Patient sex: M
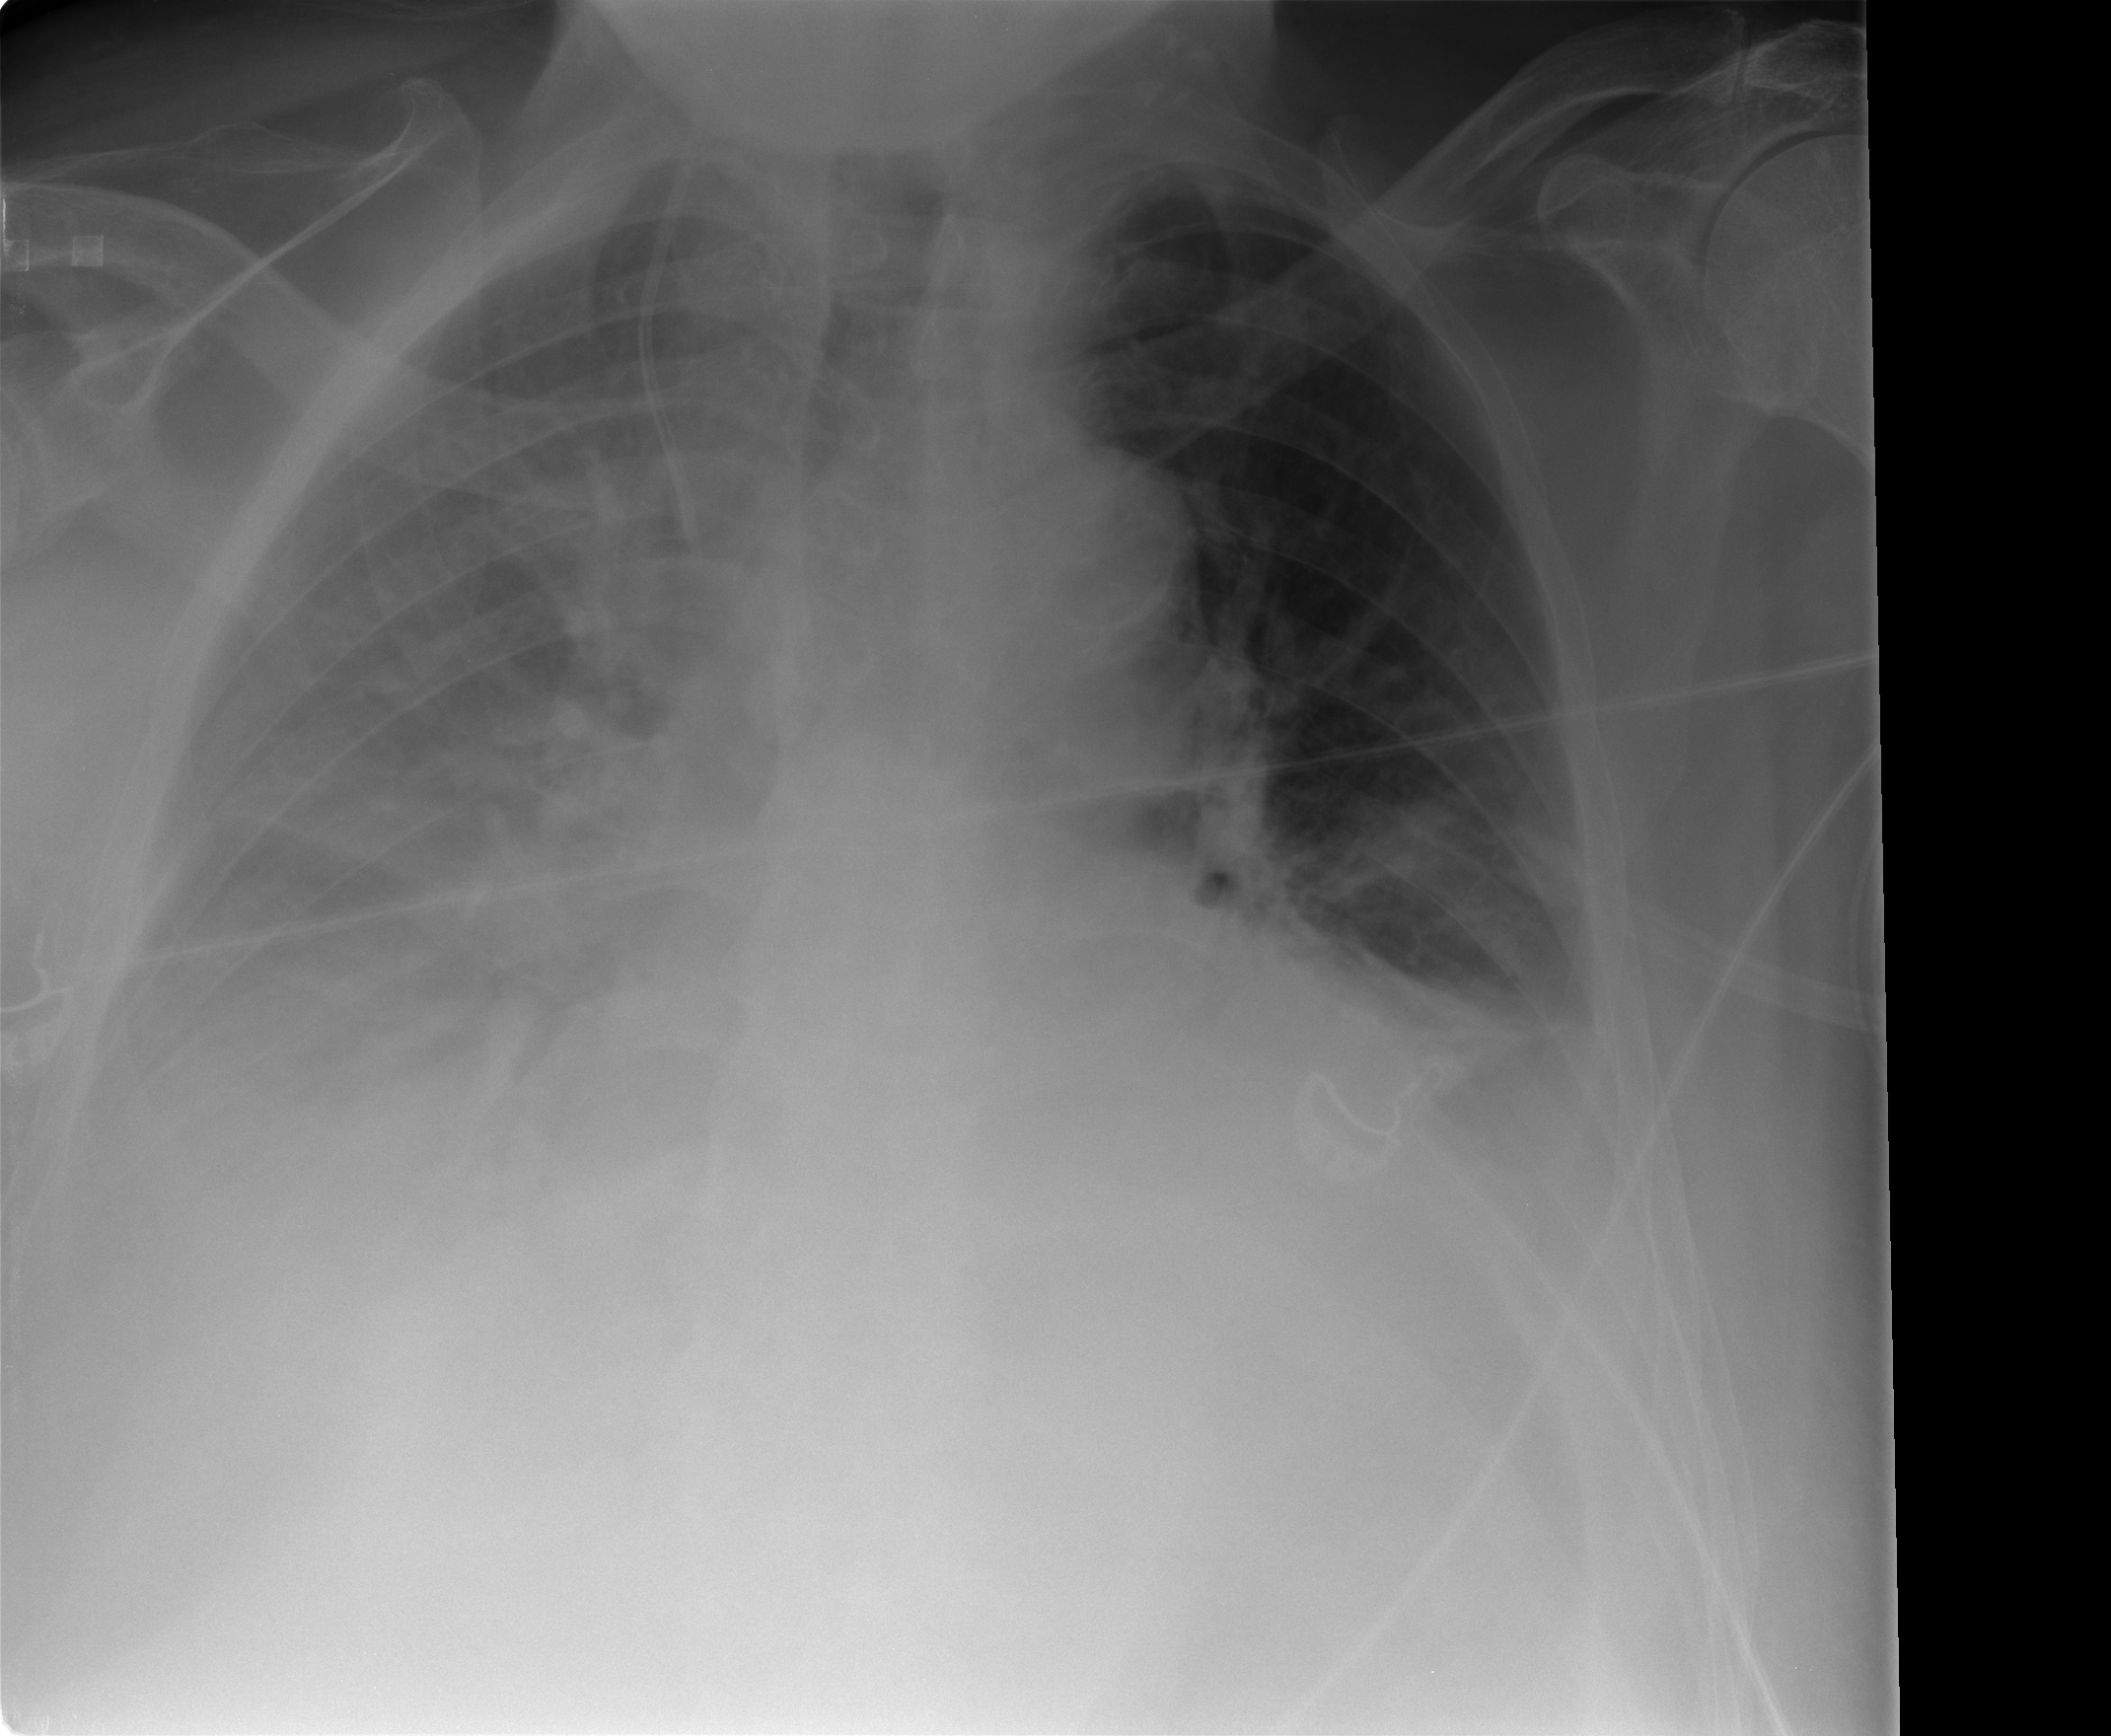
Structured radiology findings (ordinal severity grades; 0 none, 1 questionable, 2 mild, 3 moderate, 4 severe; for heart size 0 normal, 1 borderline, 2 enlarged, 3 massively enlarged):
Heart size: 2
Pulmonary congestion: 2
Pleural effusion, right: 3
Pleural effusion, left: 2
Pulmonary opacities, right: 2
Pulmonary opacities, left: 1
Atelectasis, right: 3
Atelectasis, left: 2